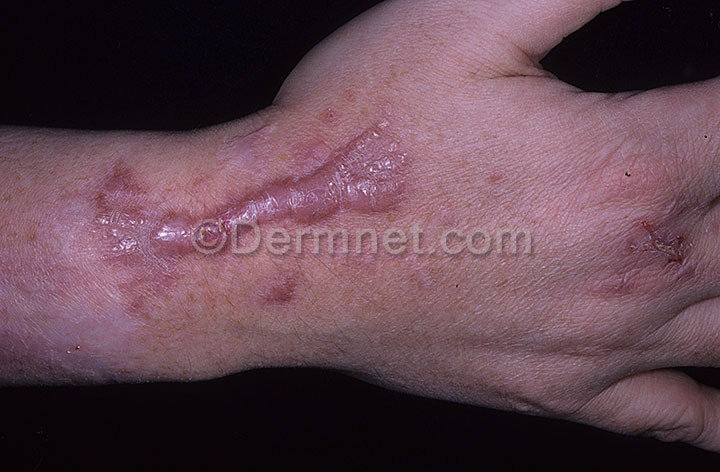
Disease: Seborrheic Keratoses and other Benign Tumors